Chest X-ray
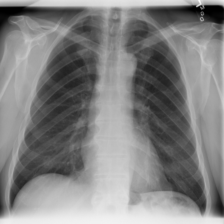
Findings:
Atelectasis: negative
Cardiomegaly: negative
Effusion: negative
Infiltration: negative
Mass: negative
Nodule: negative
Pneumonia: negative
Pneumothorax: negative
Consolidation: negative
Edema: negative
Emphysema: negative
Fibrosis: negative
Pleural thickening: negative
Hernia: negative